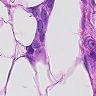
Metastatic tissue present: yes